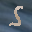
Label: 5